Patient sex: M
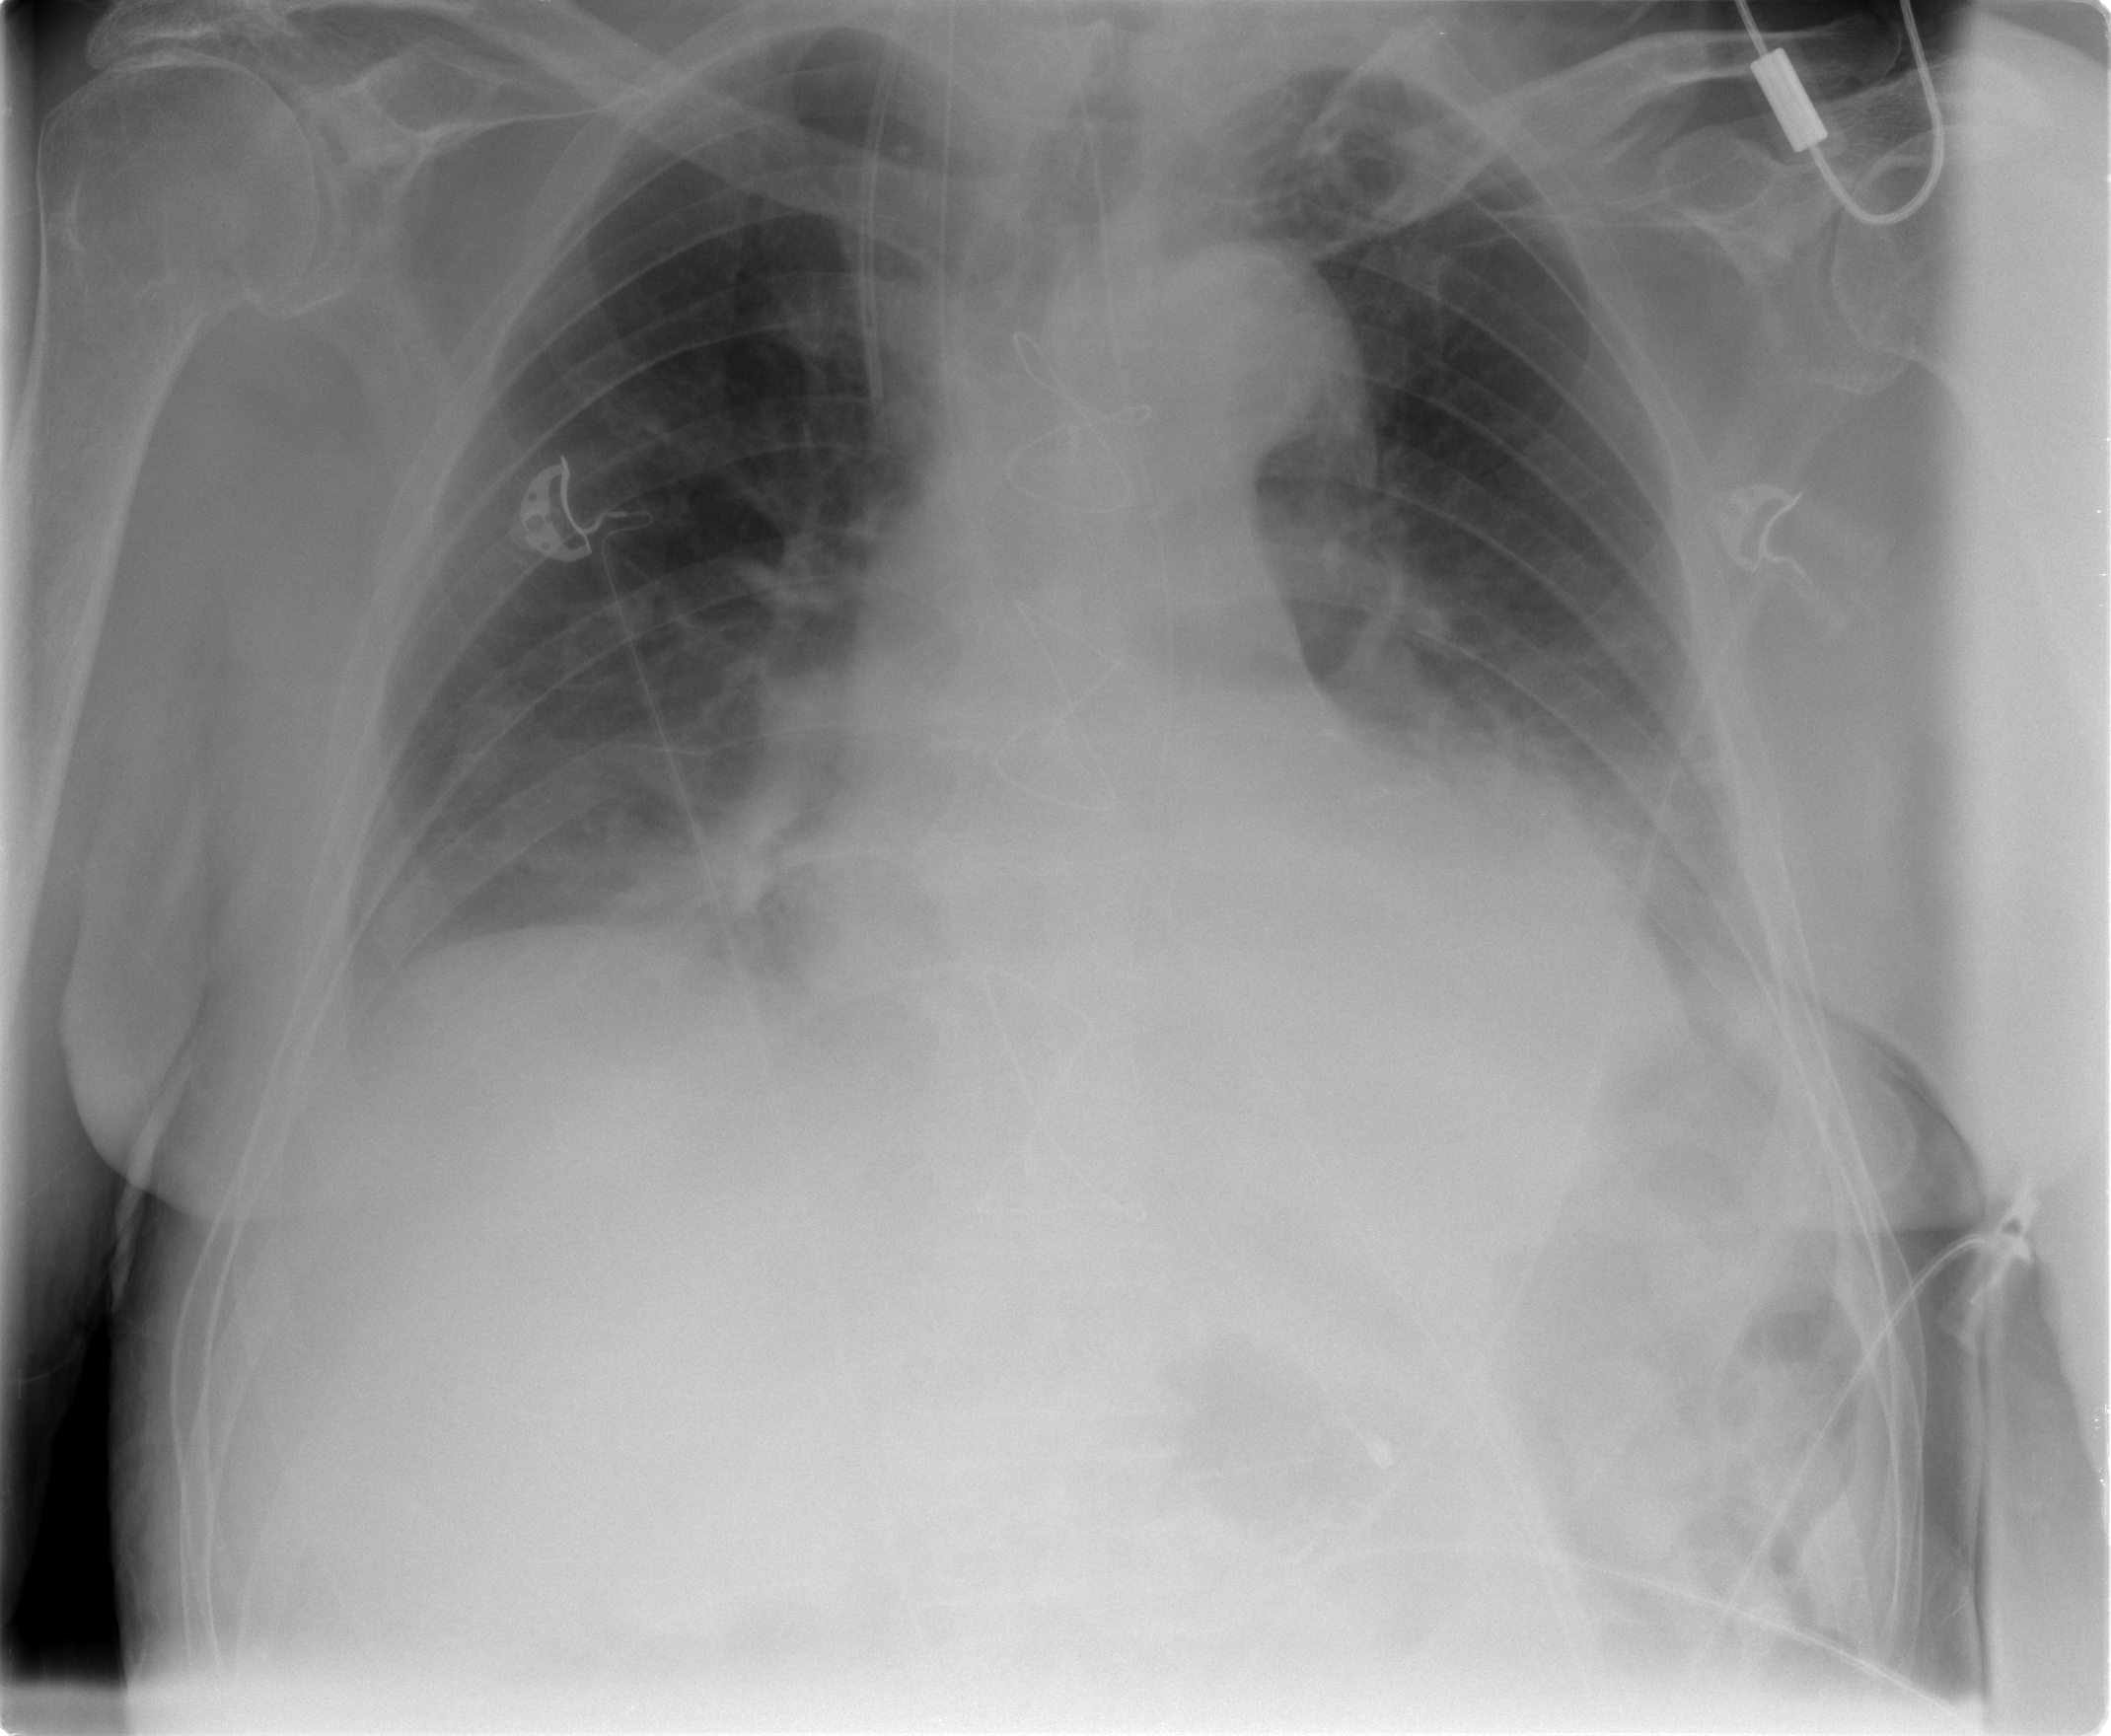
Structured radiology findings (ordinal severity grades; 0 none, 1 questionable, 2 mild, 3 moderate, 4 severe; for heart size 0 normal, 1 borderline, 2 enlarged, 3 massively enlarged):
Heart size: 2
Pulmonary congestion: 1
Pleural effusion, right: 0
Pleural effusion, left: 2
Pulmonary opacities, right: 1
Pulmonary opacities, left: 2
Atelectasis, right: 0
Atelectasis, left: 2